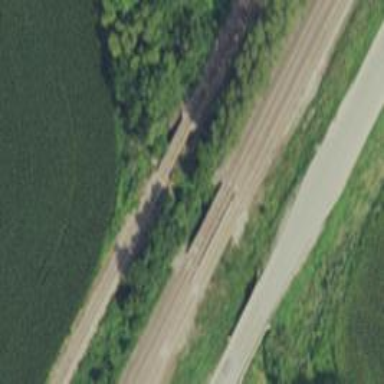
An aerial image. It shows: Bridge over railway line.